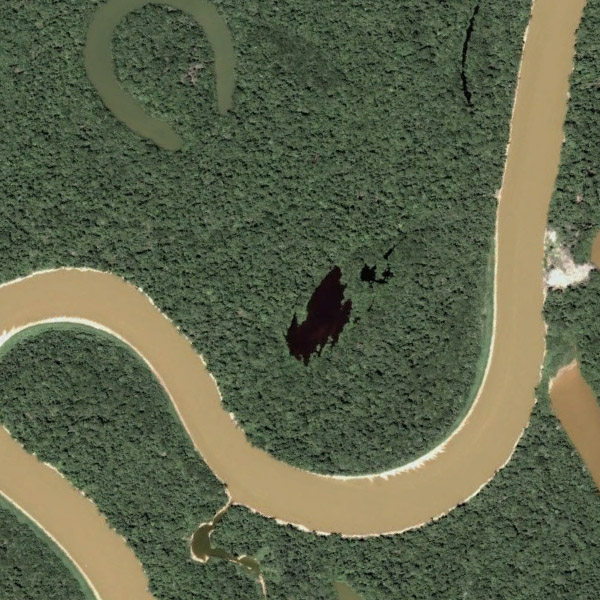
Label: River